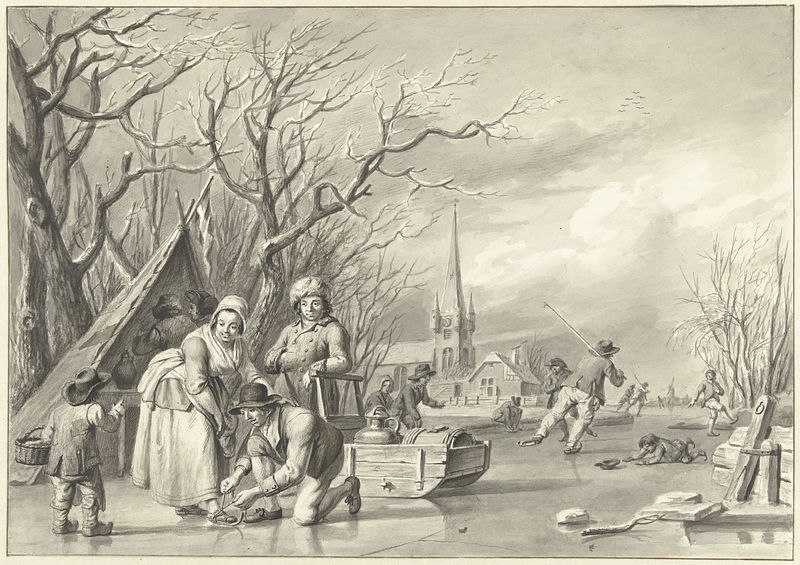
Titel: IJsvermaak
Künstler: Albertus Jacobus Besters
Standort: Amsterdam
Institution: Rijksmuseum
Schlagwörter: mann, bäume, fluss, see, frau, hut, zeichnung, eis, haus, haube, mütze, kirche, familie, kind, kinder, weiher, winter, korb, spiel, schwarzweiß, fass, schlitten, zelt, schlittschuhe, gefrohren